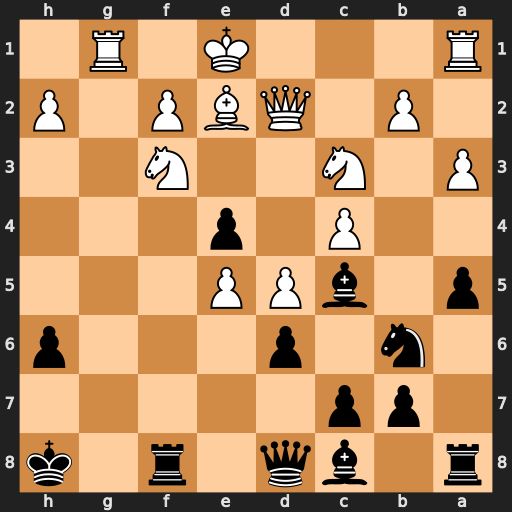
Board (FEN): r1bq1r1k/1pp5/1n1p3p/p1bPP3/2P1p3/P1N2N2/1P1QBP1P/R3K1R1
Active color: b
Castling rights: Q
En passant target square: -
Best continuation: Bxf2+ Kd1 e3